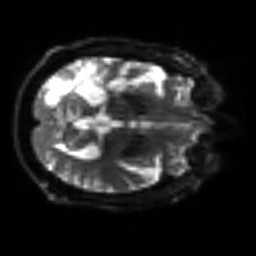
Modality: sbref
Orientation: axial
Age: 58
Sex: male
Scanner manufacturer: siemens
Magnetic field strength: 3 T
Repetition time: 3.2 s
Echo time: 0.081 s